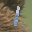
Label: 1